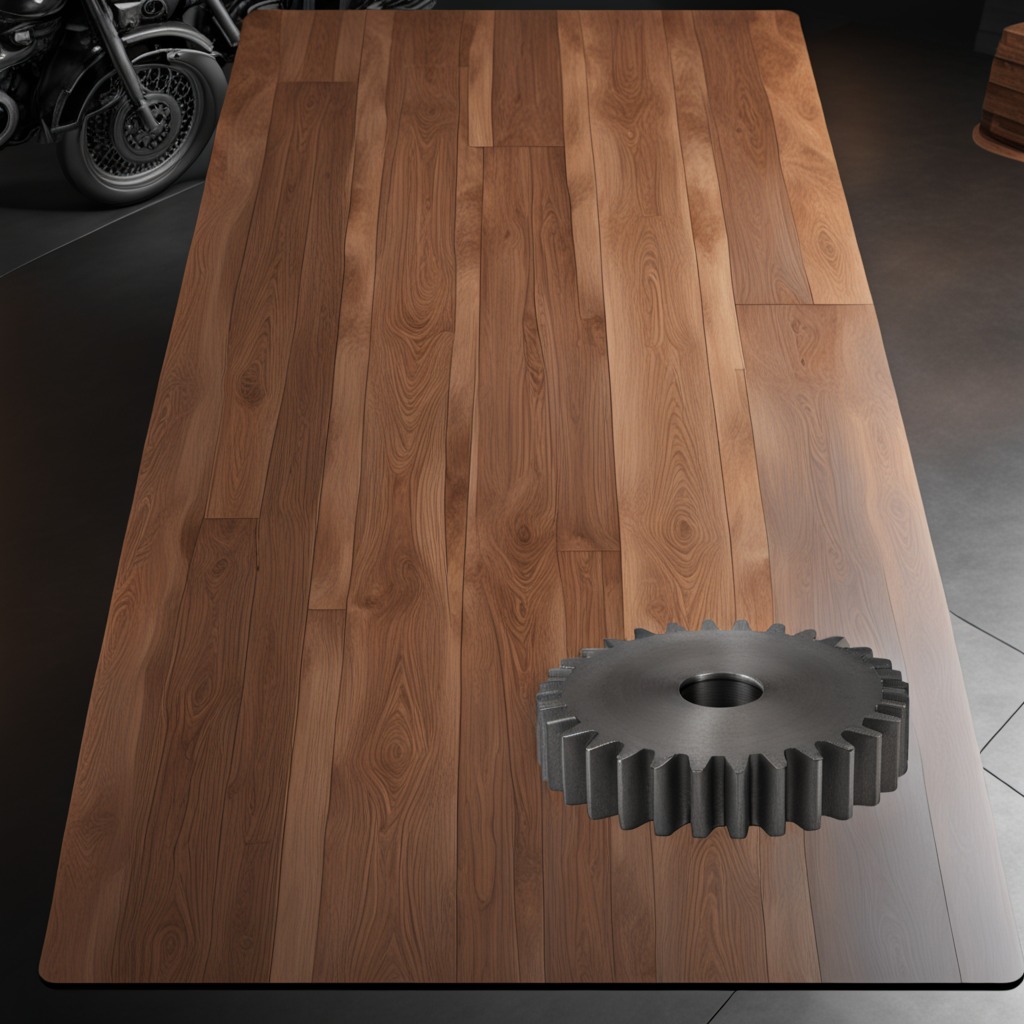
A steel gear with teeth is lying on the wooden table in a vintage motorcycle garage.